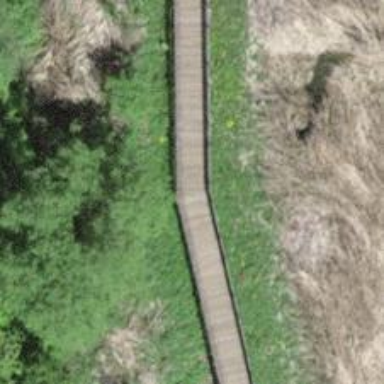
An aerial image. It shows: Boardwalk path crossing over the road.